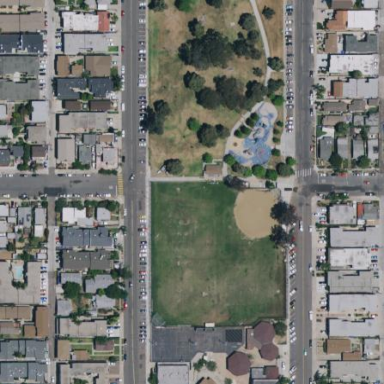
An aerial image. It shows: Recreation ground used for soccer and softball.